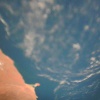
Label: water